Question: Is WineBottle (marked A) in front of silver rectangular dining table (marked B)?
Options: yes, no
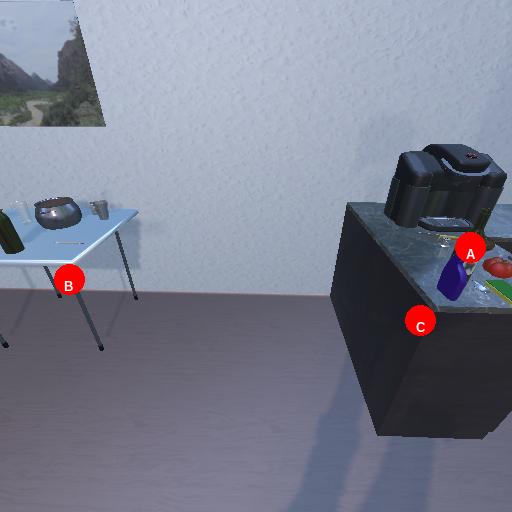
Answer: yes